Question: I am confused as to how the Trie implementation saves space & stores data in most compact form!
If you look at the tree below. When you store a character at any node, you also need to store a reference to that & thus for each character of the string you need to store its reference.
Ok we saved some space when a common character arrived but we lost more space in storing a reference to that character node.
So isn't there a lot of structural overhead to maintain this tree itself ? Instead if a TreeMap was used in place of this, lets say to implement a dictionary, this could have saved a lot more space as string would be kept in one piece hence no space wasted in storing references, isn't it ?

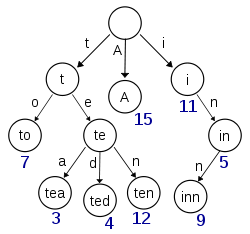
Answer: You might deduce that it save space is on a ideal machine where every byte is allocated efficiently. However real machines allocate aligned blocks of memory (8 bytes on Java and 16 bytes on some C++) and so it may not save any space.
Java Strings and collections add relatively high amount of over head so the percentage difference can be very small.
Unless your structure is very large the value of your time out weights the memory cost that using the simplest, most standard and easiest to maintain collection is far more important. e.g. your time can very easily be worth 1000x or more the value of the memory you are try to save.
e.g. say you have 10000 names which you can save 16 bytes each by using a trie. (Assuming this can be proven without taking more time) This equates to 16 KB, which at today's prices is worth 0.1 cents. If your time costs your company $30 per hour, the cost of writing one line of tested code might be $1.
If you have think about it a blink of an eye longer to save 16 KB, its unlikely to be worth it for a PC. (mobile devices are a different story but the same argument applies IMHO)
EDIT: You have inspired me to add an update <URL>